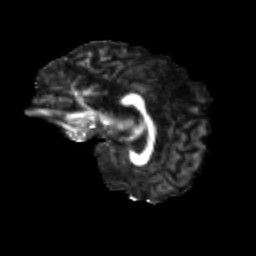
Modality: FA
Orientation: sagittal
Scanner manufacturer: siemens
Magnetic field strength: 3 T
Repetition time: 9.2 s
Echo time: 0.084 s